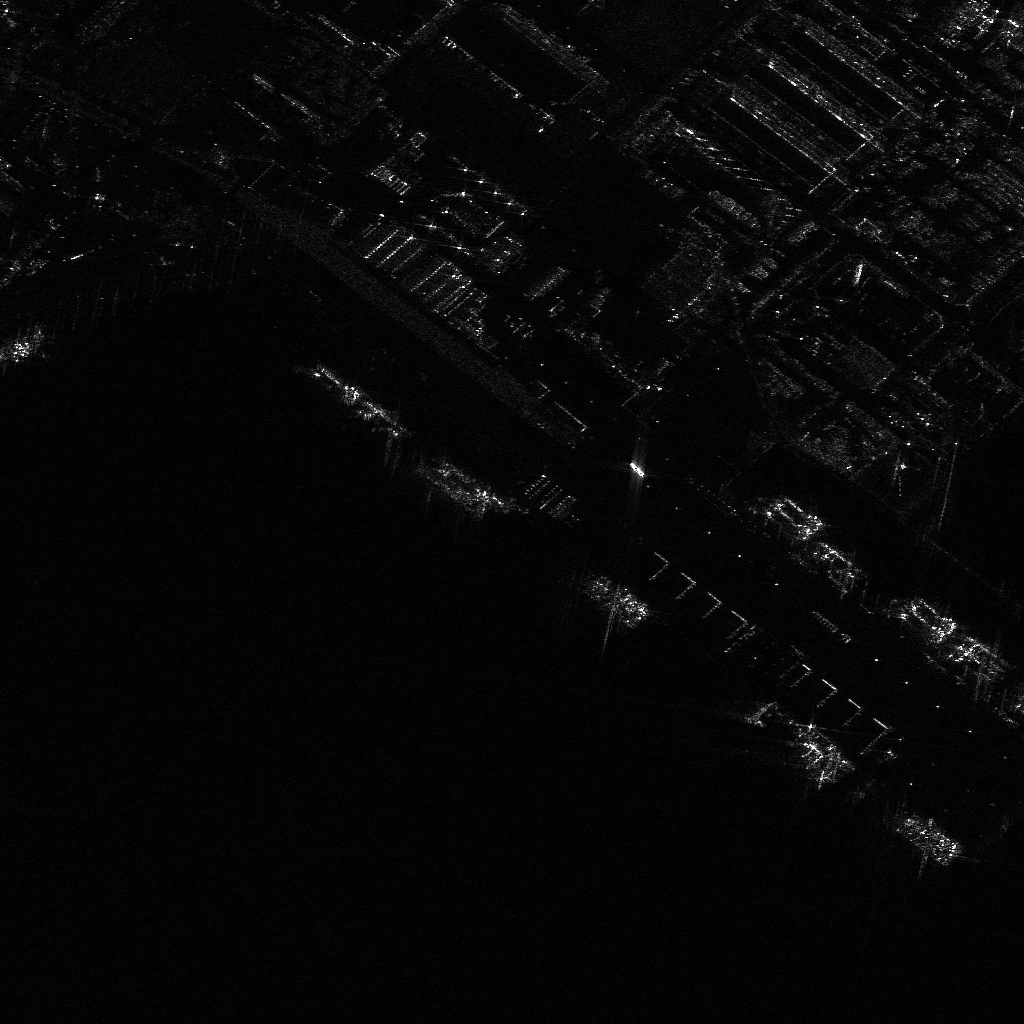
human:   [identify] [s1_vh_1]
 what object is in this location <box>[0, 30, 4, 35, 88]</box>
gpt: <ref>1 large lawenforce at the left</ref>